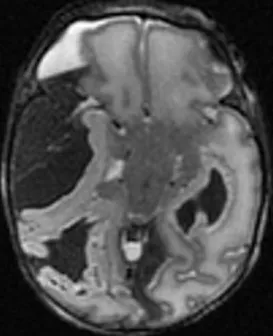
CUS and MRI findings of case 1. MRI T2-weighted sequence, axial view.
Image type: radiology (mri)